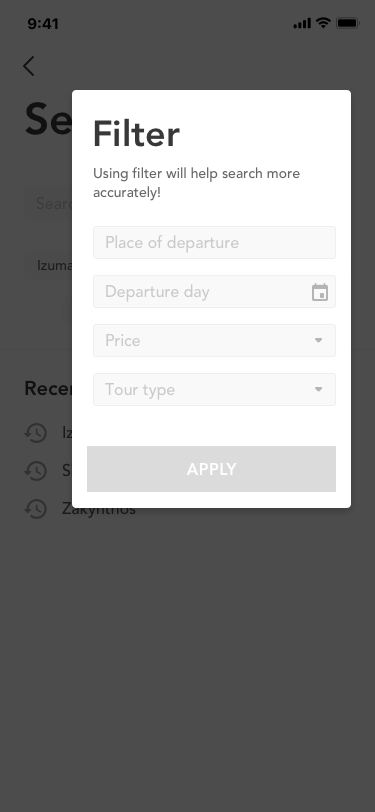
Text in this UI design:
Izumato
Singapore
Zakynthos
Izumato
Zakynthos
Zakynthos
Zakynthos
Island
Island
Beach
Recent
Search
Using filter will help search more accurately!
Filter